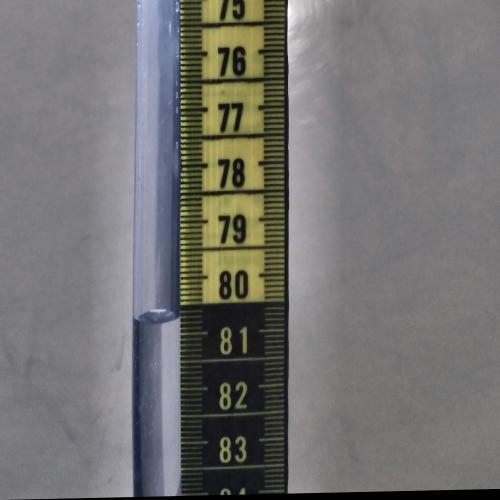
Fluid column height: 80.7 cm